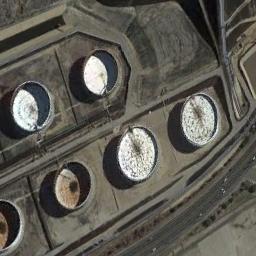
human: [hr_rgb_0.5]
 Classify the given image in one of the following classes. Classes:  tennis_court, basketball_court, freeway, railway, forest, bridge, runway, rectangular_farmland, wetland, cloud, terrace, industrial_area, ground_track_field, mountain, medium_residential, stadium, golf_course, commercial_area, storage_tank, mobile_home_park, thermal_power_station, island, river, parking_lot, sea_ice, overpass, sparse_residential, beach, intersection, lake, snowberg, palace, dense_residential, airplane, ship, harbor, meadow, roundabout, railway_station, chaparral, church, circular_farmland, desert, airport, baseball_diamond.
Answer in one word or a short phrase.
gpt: storage_tank